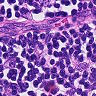
Metastatic tissue present: no